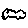
Label: cloud